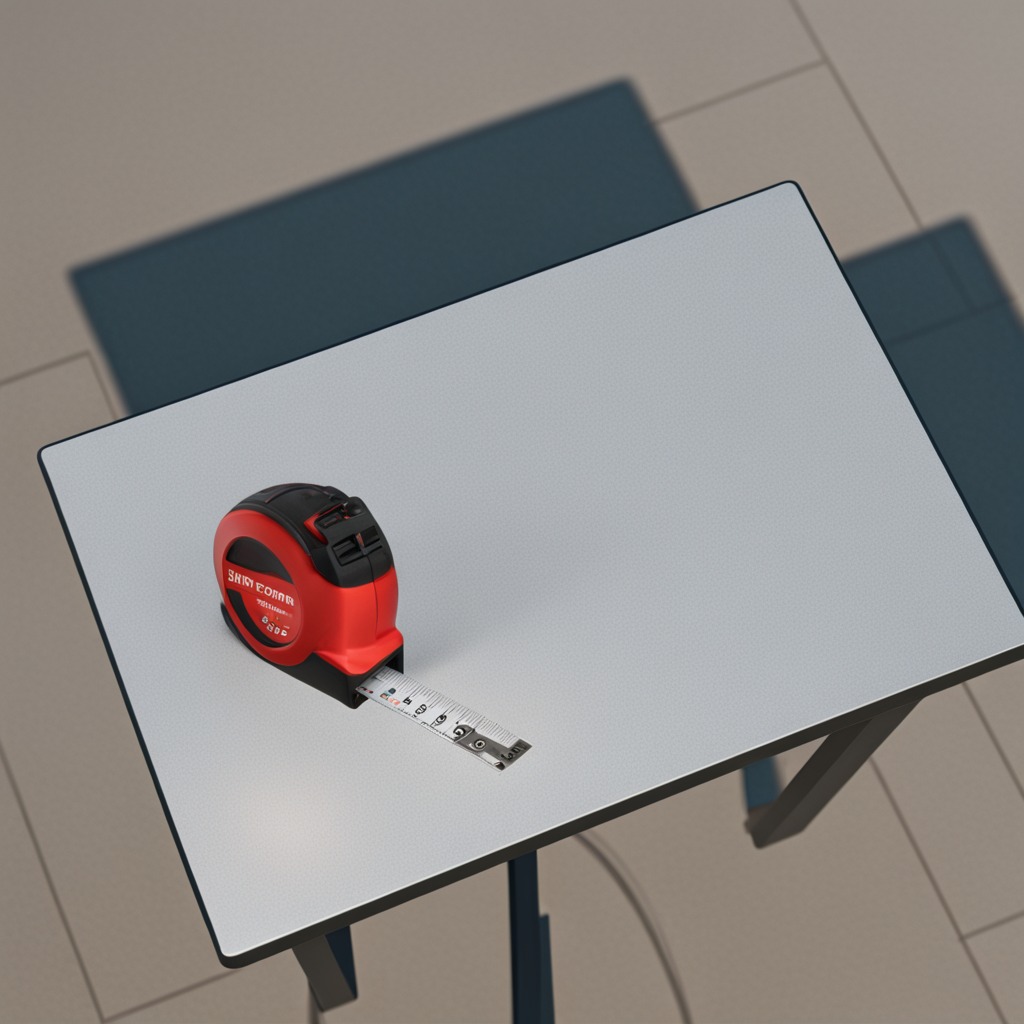
A measuring tape is lying on a utility table.